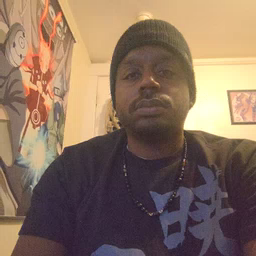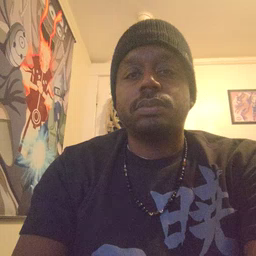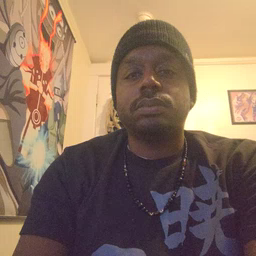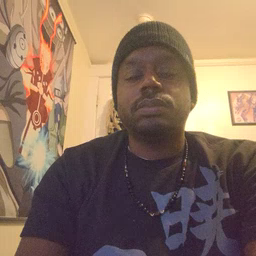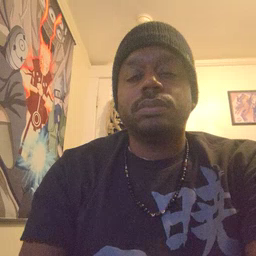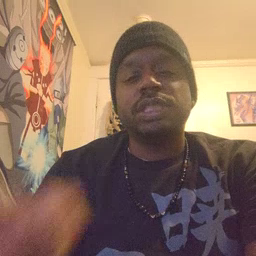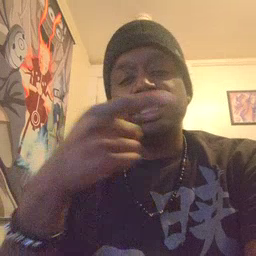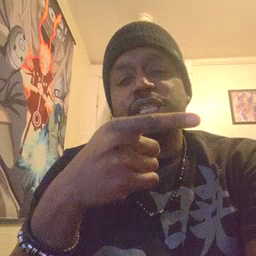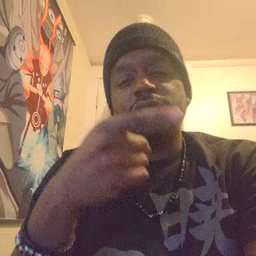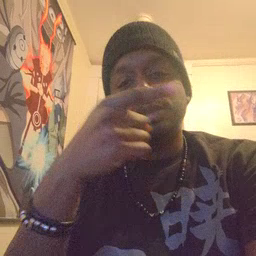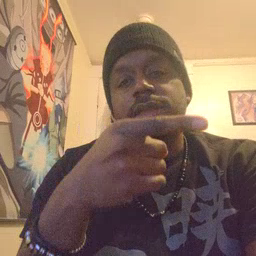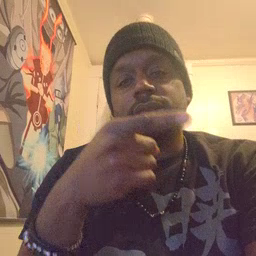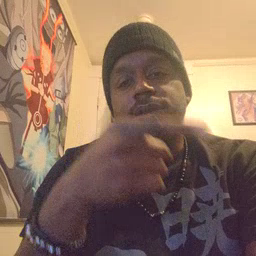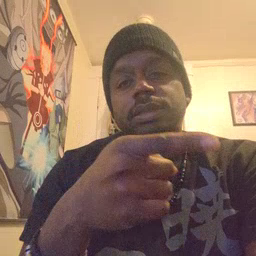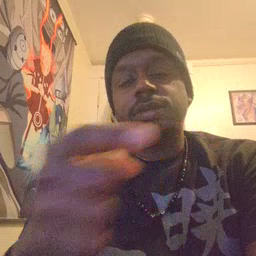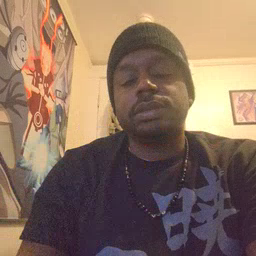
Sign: hesheit